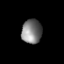
Tissue: prostate
Cell type: T cells
Senescence score: 0.8532
Nuclear area (px): 477
Mean DAPI intensity: 124.092